Question: I can't get Emgu CV to work with the cameras on the new Atom based Windows 8 x86 tablets. These are not the ARM based tablets running Windows 8 RT these are running the full blown Windows 8 Pro x86 on x86 Atom CPUs. I've tried working code on a release version of the Samsung XE500T1C (Ativ?) and on a pre-release version of the HP ElitePad 900.
Emgu CV tells me: "Error: Unable to create capture from camera 0". The problem is probably related to the fact that the new Atom chipset is handling some of the camera functions. I've attached a screenshot of the device manager with the offending cameras highlighted.
Under Imaging devices we have:
Intel(R) Imaging Signal Processor 2300
Under System devices we have:
Camera Sensor OV2720
Camera Sensor OV8830
Flash LM3554

I've searched the Internets high and low and can't find anything useful. I've contacted HP and they're contacting their engineering. I tried Intel and the best I got was this: <URL> which is actually for the Windows Store apps. Although it does work.
Does anyone have any ideas? Needless to say I'm in a bind. One other thing Emgu CV is working fine on my Samsung Slate Series 7 that is running Windows 8 Pro. It also runs fine in a 32-bit Windows 8 Pro VM. It just appears to be these new ones with the new Atoms with the Intel Imaging Signal Processor 2300.
Thanks everyone!
Hal
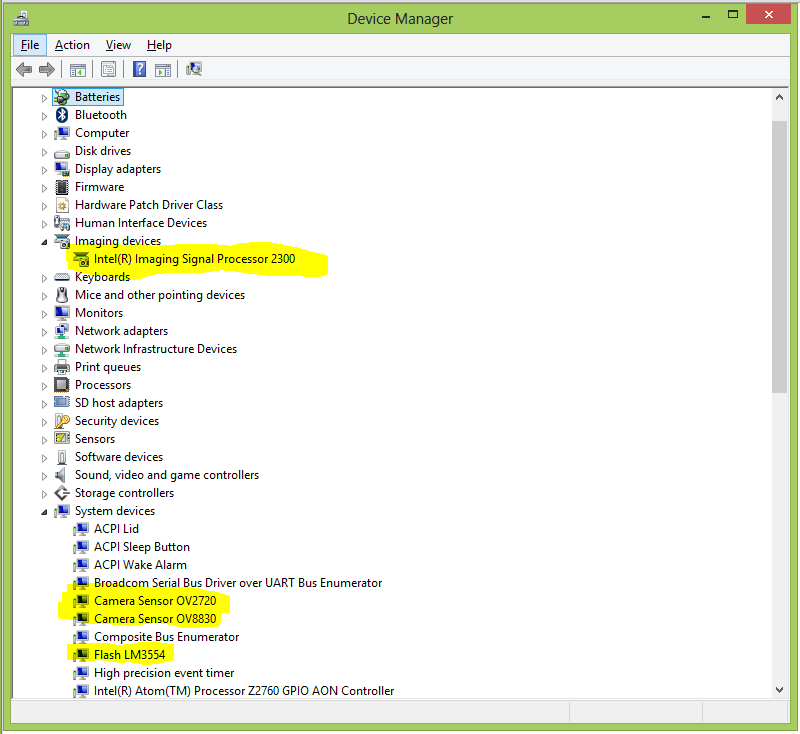
Answer: I rolled Emgu back to 2.1.1 from December of 2010. This appears to work fine with the new Intel Clover Trail Atoms.
FYI: I also tried the 2.4.9 Alpha dated 2013-01-14, but that would not work.